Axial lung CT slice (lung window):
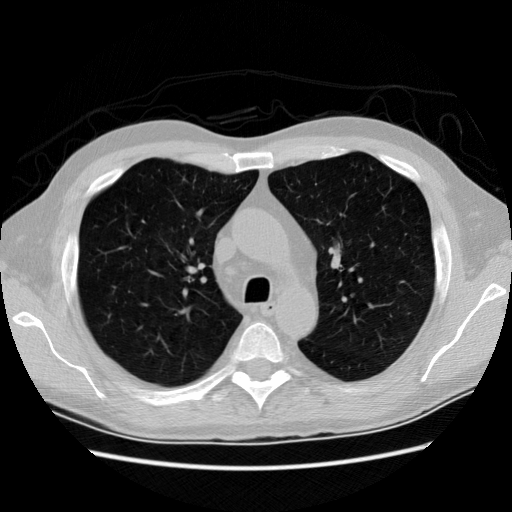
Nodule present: no